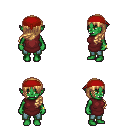
a pixel art fantasy rpg character, female body template, orc, green skin, maroon tunic, teal pants, light blonde left-swept hairstyle, red bandana, bracelets, four views (front, back, left, right), 2x2 character sprite sheet, small pixel art, hard edges, no anti-aliasing